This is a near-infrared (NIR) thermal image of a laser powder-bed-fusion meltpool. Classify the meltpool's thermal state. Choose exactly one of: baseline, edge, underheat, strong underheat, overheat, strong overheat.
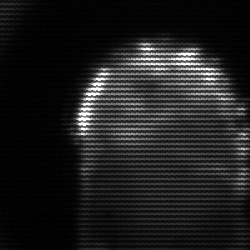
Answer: baseline